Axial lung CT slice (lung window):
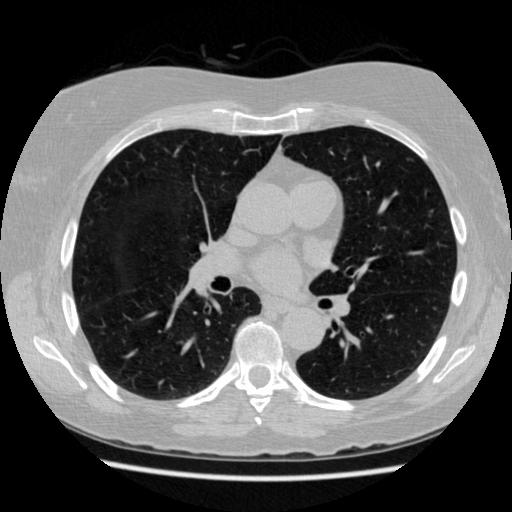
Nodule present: no